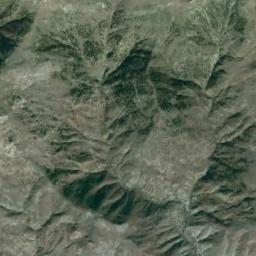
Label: mountain